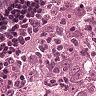
Metastatic tissue present: yes